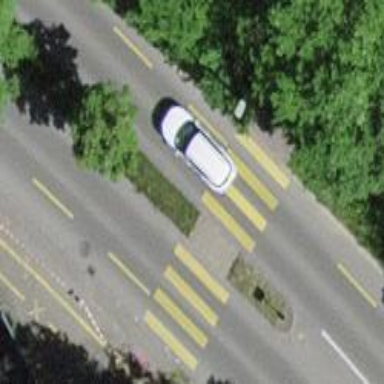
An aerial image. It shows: Zebra crossing with crossing island.